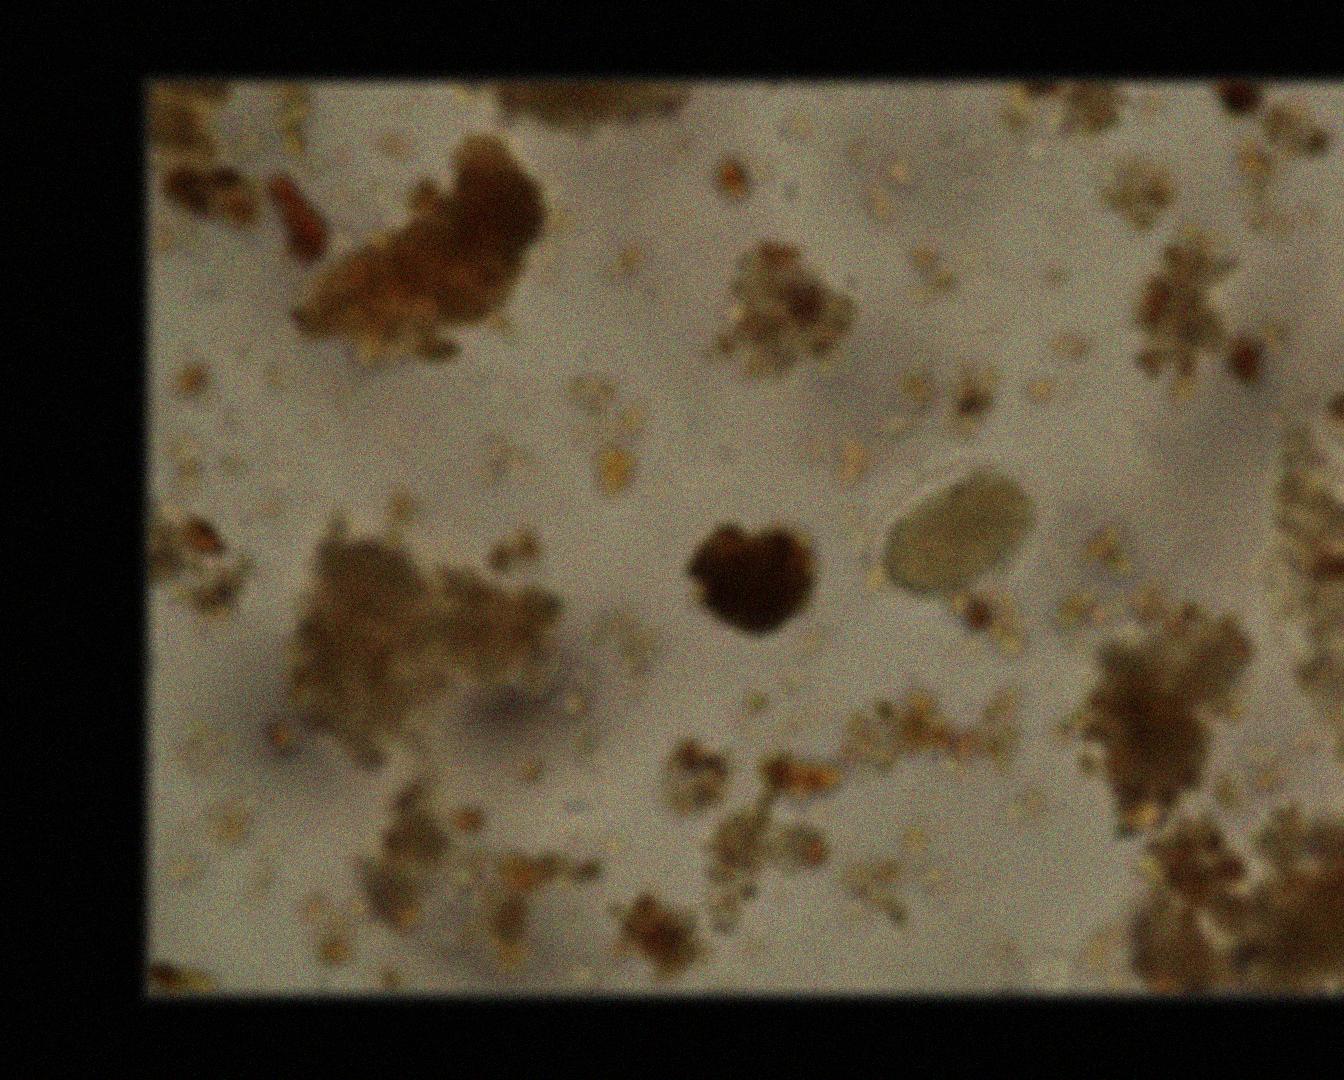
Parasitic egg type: Hookworm egg